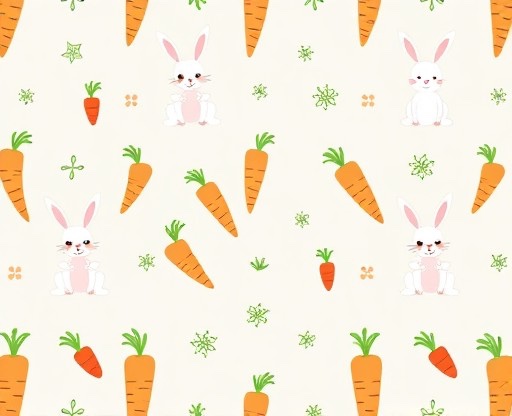
Category: Easter